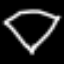
Label: diamond